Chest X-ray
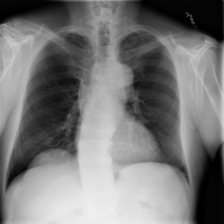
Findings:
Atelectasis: negative
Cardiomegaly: negative
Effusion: negative
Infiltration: negative
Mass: negative
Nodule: negative
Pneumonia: negative
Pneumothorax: negative
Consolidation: negative
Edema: negative
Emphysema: negative
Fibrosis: negative
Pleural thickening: negative
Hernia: negative